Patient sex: M
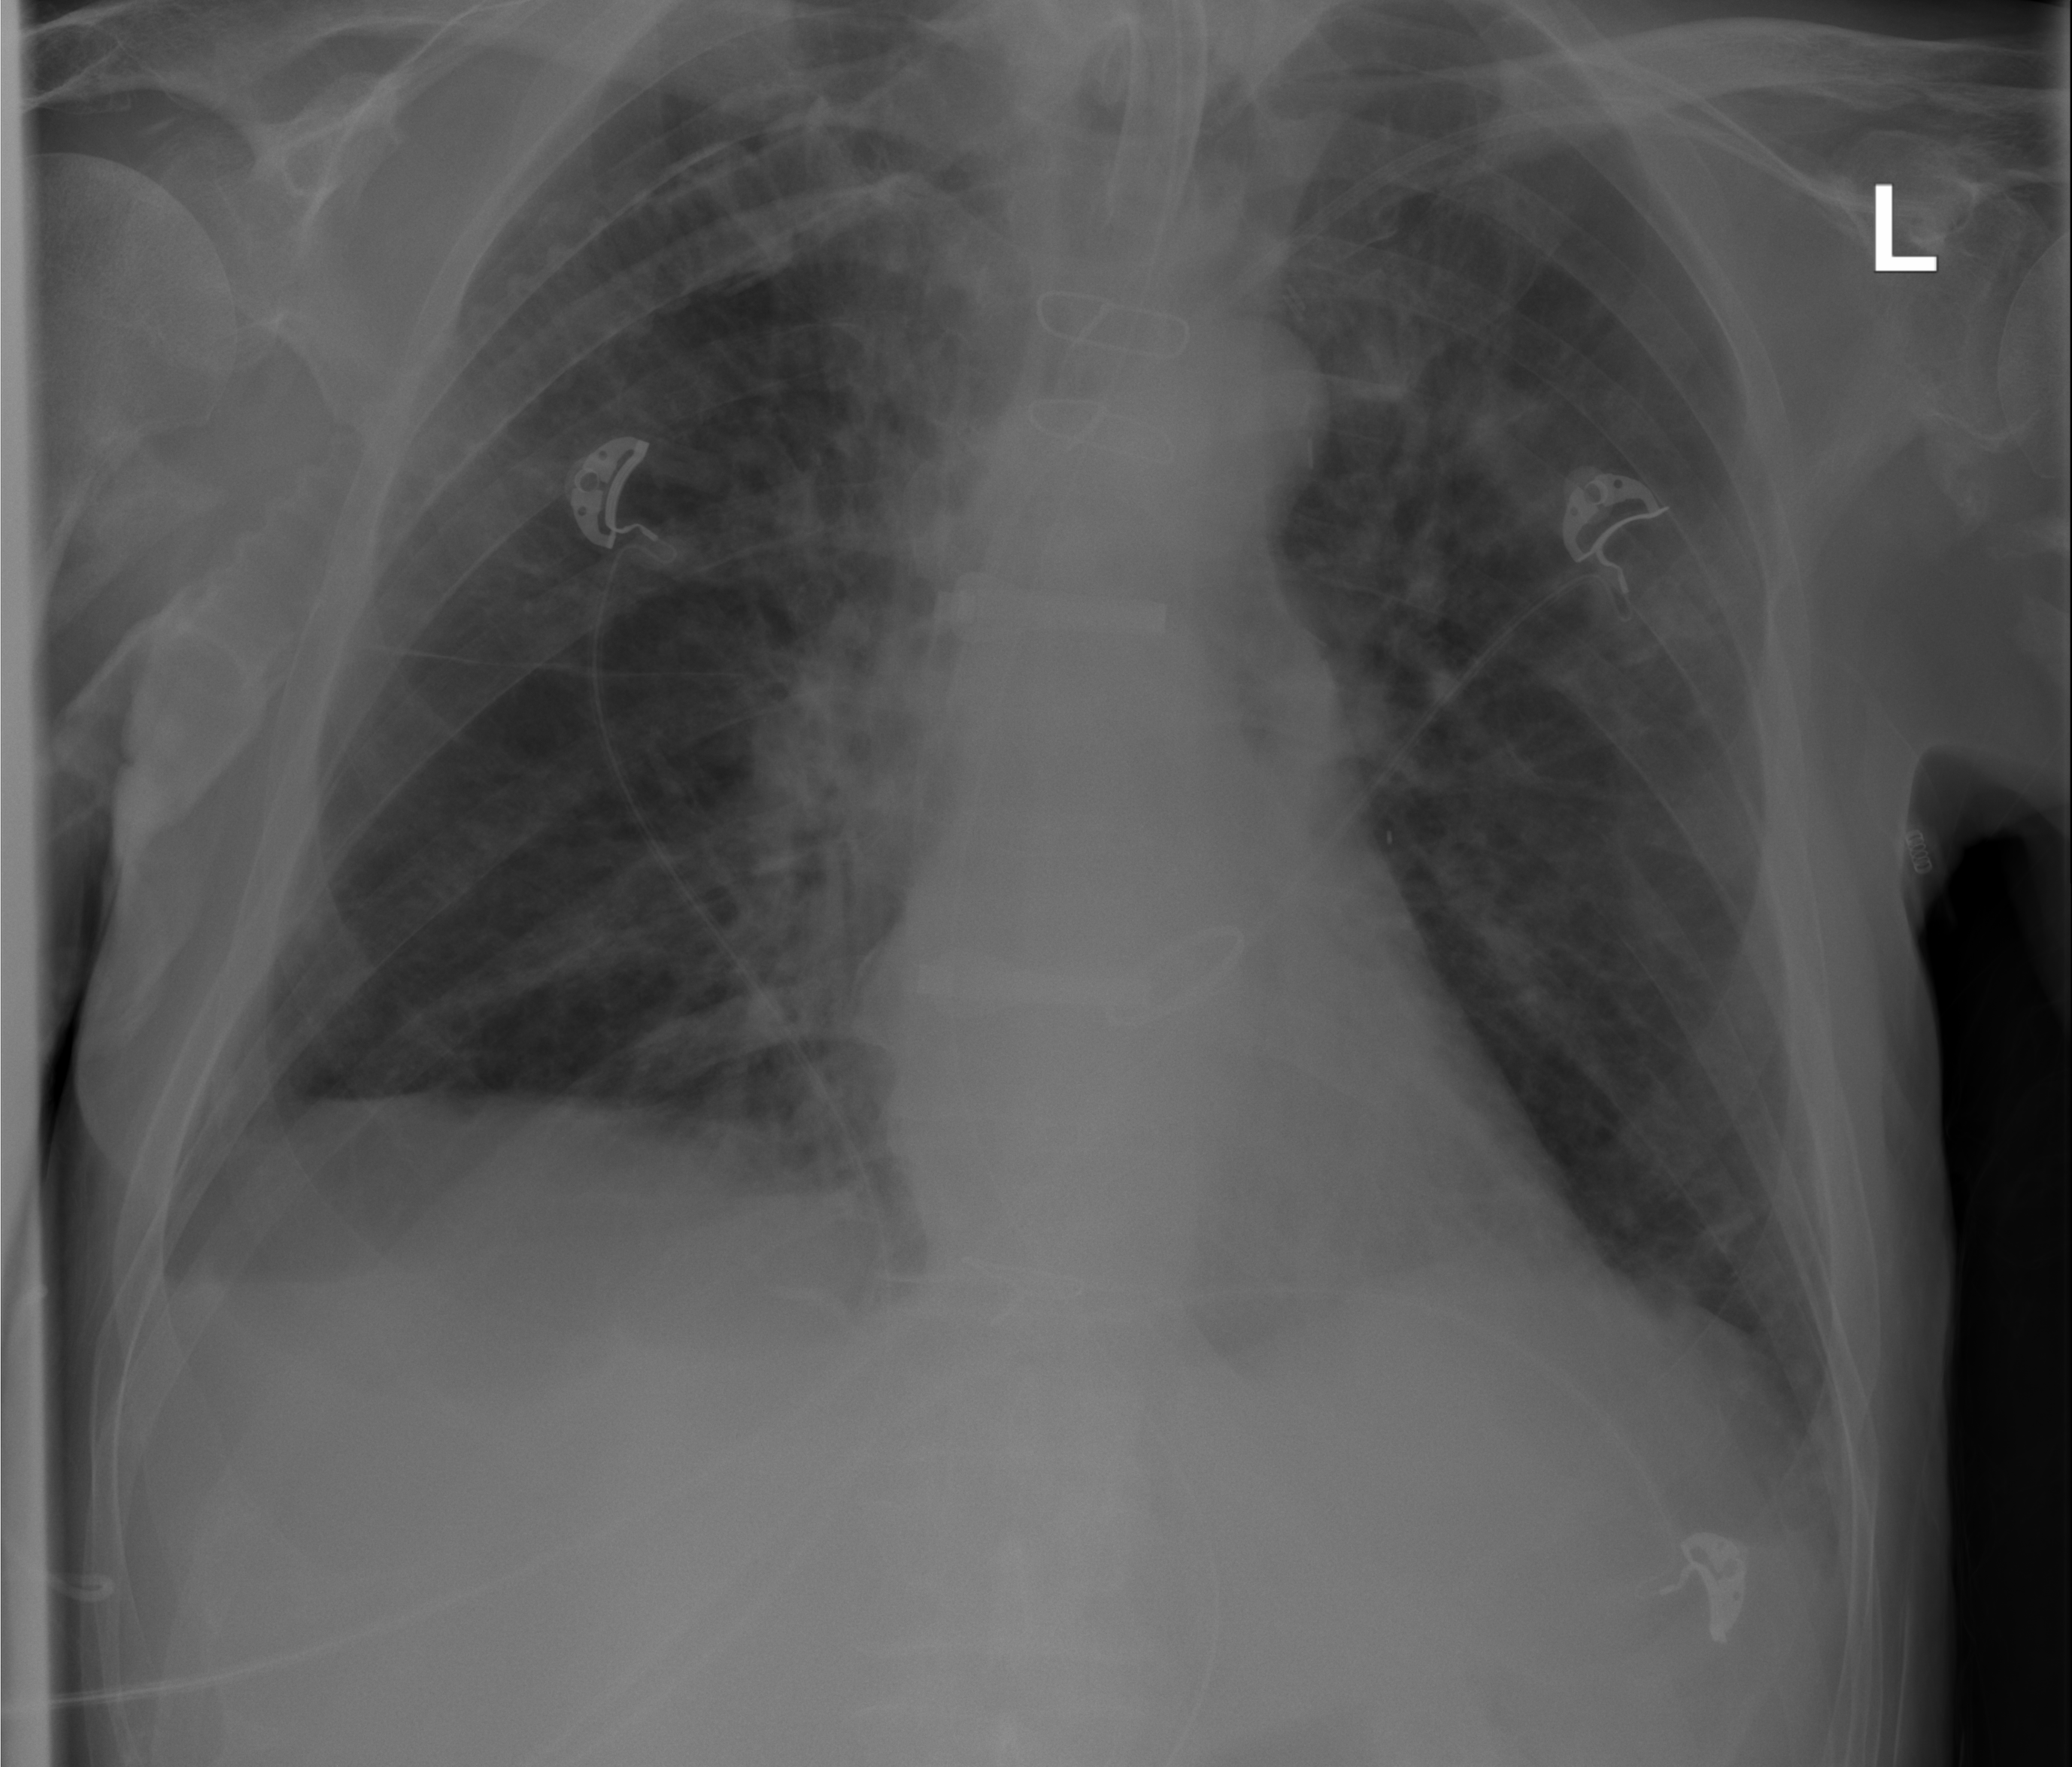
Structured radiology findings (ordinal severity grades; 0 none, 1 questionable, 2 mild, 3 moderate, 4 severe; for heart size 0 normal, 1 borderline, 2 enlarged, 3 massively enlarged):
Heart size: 0
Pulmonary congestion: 0
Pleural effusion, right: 2
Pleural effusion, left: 2
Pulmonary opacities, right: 1
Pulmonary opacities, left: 2
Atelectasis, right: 0
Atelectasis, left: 2